Interaction volume radius: 5 \u00c5
Interaction volume height: 10 \u00c5
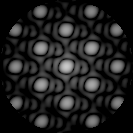
Disorder parameter: 0.02346